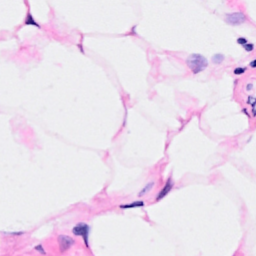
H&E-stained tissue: Breast